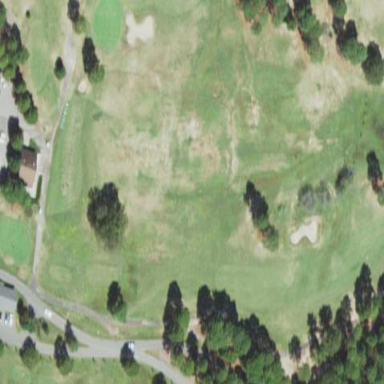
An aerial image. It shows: Grassy area designated for driving range golf.